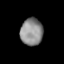
Tissue: lung
Cell type: Endothelial cells
Senescence score: 0.5652
Nuclear area (px): 593
Mean DAPI intensity: 140.332